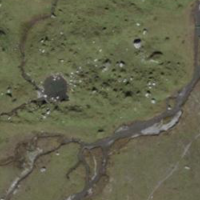
EUNIS habitat code: 23
Species observed at this site:
Marmota marmota